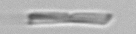
Label: fiber